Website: bh-photo
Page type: customer-info-address
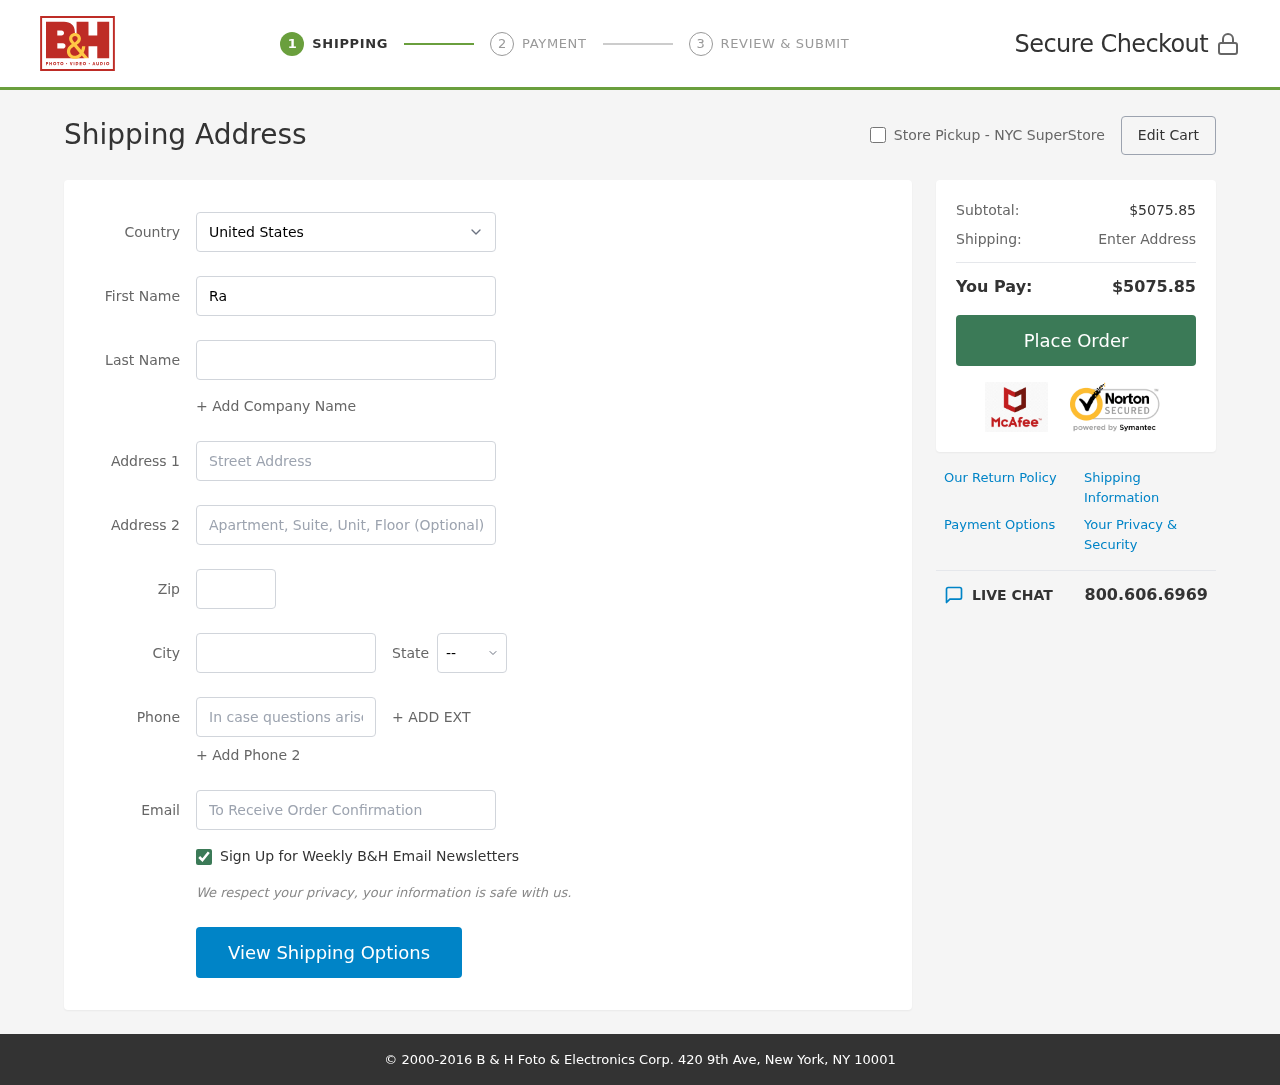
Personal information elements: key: PII_CITY
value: New Daniel
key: PII_COUNTRY
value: United States
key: PII_EMAIL
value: ravenfrazier@yahoo.com
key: PII_FIRSTNAME
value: Raven
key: PII_LASTNAME
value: Frazier
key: PII_PHONE
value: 8348208164
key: PII_POSTCODE
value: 99569
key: PII_STATE_ABBR
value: AS
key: PII_STREET
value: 358 Tyler Ford Suite 355
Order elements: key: ORDER_SUBTOTAL
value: $5075.85
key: ORDER_TOTAL
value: $5075.85